Question: I am programming a simple game in android and I encountered a problem with 'recyclerview'. I need help please , tnx :)
I have an activity that create an 'arrayList' and add my data to it then pass it to my 'recyclerview''s adapter . In the 'adapter' I write code that user can't select more than an image. Now the problem is there when I select first item and then scroll 'recyclerview' I see that one of the last three items is selected. And this case happen for only fist line items and last three items too.
What can I do for that ?
My activity :
'''
public class page_register extends AppCompatActivity {
Activity _A;
Context _C;
private RecyclerView recyclerView1, recyclerView2;
private AdsAdapter adapter1;
private Avatar2Adapter adapter2;
private ArrayList<Ads> adsArrayList;
TextView Tv1, Tv2;
EditText ET1, ET2;
Button BT_First, BT_Second;
ImageButton BT_Back;
ImageView img_first, img_second;
CardView cardView1, cardView2;
@Override
protected void onCreate(Bundle savedInstanceState) {
super.onCreate(savedInstanceState);
setContentView(R.layout.page_register);
M_UI.SetOffKeyboard(this);
M_Font.Initial(this);
_A = this;
_C = this;
Initial();
adsArrayList = new ArrayList<>();
adsArrayList.add(new Ads(R.drawable.a1));
adsArrayList.add(new Ads(R.drawable.a2));
adsArrayList.add(new Ads(R.drawable.a3));
adsArrayList.add(new Ads(R.drawable.a4));
adsArrayList.add(new Ads(R.drawable.a5));
adsArrayList.add(new Ads(R.drawable.a6));
adsArrayList.add(new Ads(R.drawable.a7));
adsArrayList.add(new Ads(R.drawable.a8));
adsArrayList.add(new Ads(R.drawable.a9));
adsArrayList.add(new Ads(R.drawable.a10));
adsArrayList.add(new Ads(R.drawable.a11));
adsArrayList.add(new Ads(R.drawable.a12));
adsArrayList.add(new Ads(R.drawable.a13));
adsArrayList.add(new Ads(R.drawable.a14));
adsArrayList.add(new Ads(R.drawable.a15));
adsArrayList.add(new Ads(R.drawable.a16));
adsArrayList.add(new Ads(R.drawable.a17));
adsArrayList.add(new Ads(R.drawable.a18));
adsArrayList.add(new Ads(R.drawable.a19));
adsArrayList.add(new Ads(R.drawable.a20));
adsArrayList.add(new Ads(R.drawable.a21));
//--------------------------------------------
adapter1 = new AdsAdapter(adsArrayList, this, _C, _A, recyclerView1, 0);
adapter2 = new Avatar2Adapter(adsArrayList, this, _C, _A, recyclerView2, 0);
RecyclerView.LayoutManager layoutManager1 = new GridLayoutManager(_C, 3);
RecyclerView.LayoutManager layoutManager2 = new GridLayoutManager(_C, 3);
recyclerView1.setLayoutManager(layoutManager1);
recyclerView2.setLayoutManager(layoutManager2);
recyclerView1.setAdapter(adapter1);
recyclerView2.setAdapter(adapter2);
}
public void Initial() {
recyclerView1 = (RecyclerView) findViewById(R.id.recycler_view1);
recyclerView2 = (RecyclerView) findViewById(R.id.recycler_view2);
}
}
'''
and my adapter :
'''
public class AdsAdapter extends RecyclerView.Adapter<AdsAdapter.AdsViewHolder> {
private ArrayList<Ads> dataList;
Context _C1;
Activity _A1;
RecyclerView r;
int SelectedPos = 0;
int id_prev;
CardView CV_Prev = null;
public AdsAdapter(ArrayList<Ads> dataList, FragmentActivity activity, Context _C, Activity _A, RecyclerView recyclerView, int i) {
this.dataList = dataList;
_A1 = _A;
_C1 = _C;
r = recyclerView;
}
@Override
public AdsViewHolder onCreateViewHolder(ViewGroup parent, int viewType) {
final LayoutInflater layoutInflater = LayoutInflater.from(parent.getContext());
final View view = layoutInflater.inflate(R.layout.avatars, parent, false);
view.setOnClickListener(new View.OnClickListener() {
@Override
public void onClick(View SelectCardView) {
try {
if (CV_Prev != null) {
CV_Prev.findViewById(R.id.img_select).setVisibility(View.INVISIBLE);
}
SelectCardView.findViewById(R.id.img_select).setVisibility(View.VISIBLE);
CV_Prev = (CardView) SelectCardView;
} catch (Exception e) {
Toast.makeText(_C1, e.getMessage(), Toast.LENGTH_SHORT).show();
}
}
});
return new AdsViewHolder(view);
}
@Override
public void onBindViewHolder(AdsViewHolder holder, int position) {
holder.CV_item.setTag(position);
//------------------------------------------------------------------
holder.img_avatar.setImageResource(dataList.get(position).getImage());
}
@Override
public int getItemCount() {
return dataList.size();
}
class AdsViewHolder extends RecyclerView.ViewHolder {
ImageView img_avatar;
CardView CV_item;
AdsViewHolder(View itemView) {
super(itemView);
//-----------------------------------------------------------
img_avatar = (ImageView) itemView.findViewById(R.id.img_avatar);
CV_item = (CardView) itemView.findViewById(R.id.cardView);
}
}
}
'''
my view :
'''
<?xml version="1.0" encoding="utf-8"?>
<android.support.v7.widget.CardView xmlns:android="http://schemas.android.com/apk/res/android"
xmlns:card_view="http://schemas.android.com/apk/res-auto"
xmlns:tools="http://schemas.android.com/tools"
android:id="@+id/cardView"
android:layout_width="100dp"
android:layout_height="100dp"
android:background="#00ffffff"
android:layoutDirection="ltr"
android:paddingLeft="5dp"
android:paddingRight="5dp"
card_view:cardBackgroundColor="#B2EBF2"
card_view:cardCornerRadius="5dp"
card_view:cardElevation="5dp"
card_view:cardUseCompatPadding="true">
<RelativeLayout
android:layout_width="wrap_content"
android:layout_height="wrap_content">
<ImageView
android:id="@+id/img_avatar"
android:layout_width="wrap_content"
android:layout_height="wrap_content"
android:background="#00ffffff"
card_view:srcCompat="@drawable/a1" />
<ImageView
android:id="@+id/img_select"
android:layout_width="wrap_content"
android:layout_height="wrap_content"
android:layout_alignParentBottom="true"
android:layout_alignParentEnd="true"
android:layout_alignParentRight="true"
android:visibility="invisible"
card_view:srcCompat="@mipmap/ic_check_circle_black_48dp" />
</RelativeLayout>
</android.support.v7.widget.CardView>
'''
my model :
'''
public class Ads {
private int image;
public Ads(int image)
{
this.image = image;
}
public void setImage(int image) {this.image = image;}
public int getImage() {return image;}
}
'''
below image shows my mean :

*** I tried to set id for each card and image and selecting them by their id but that didn't help too.
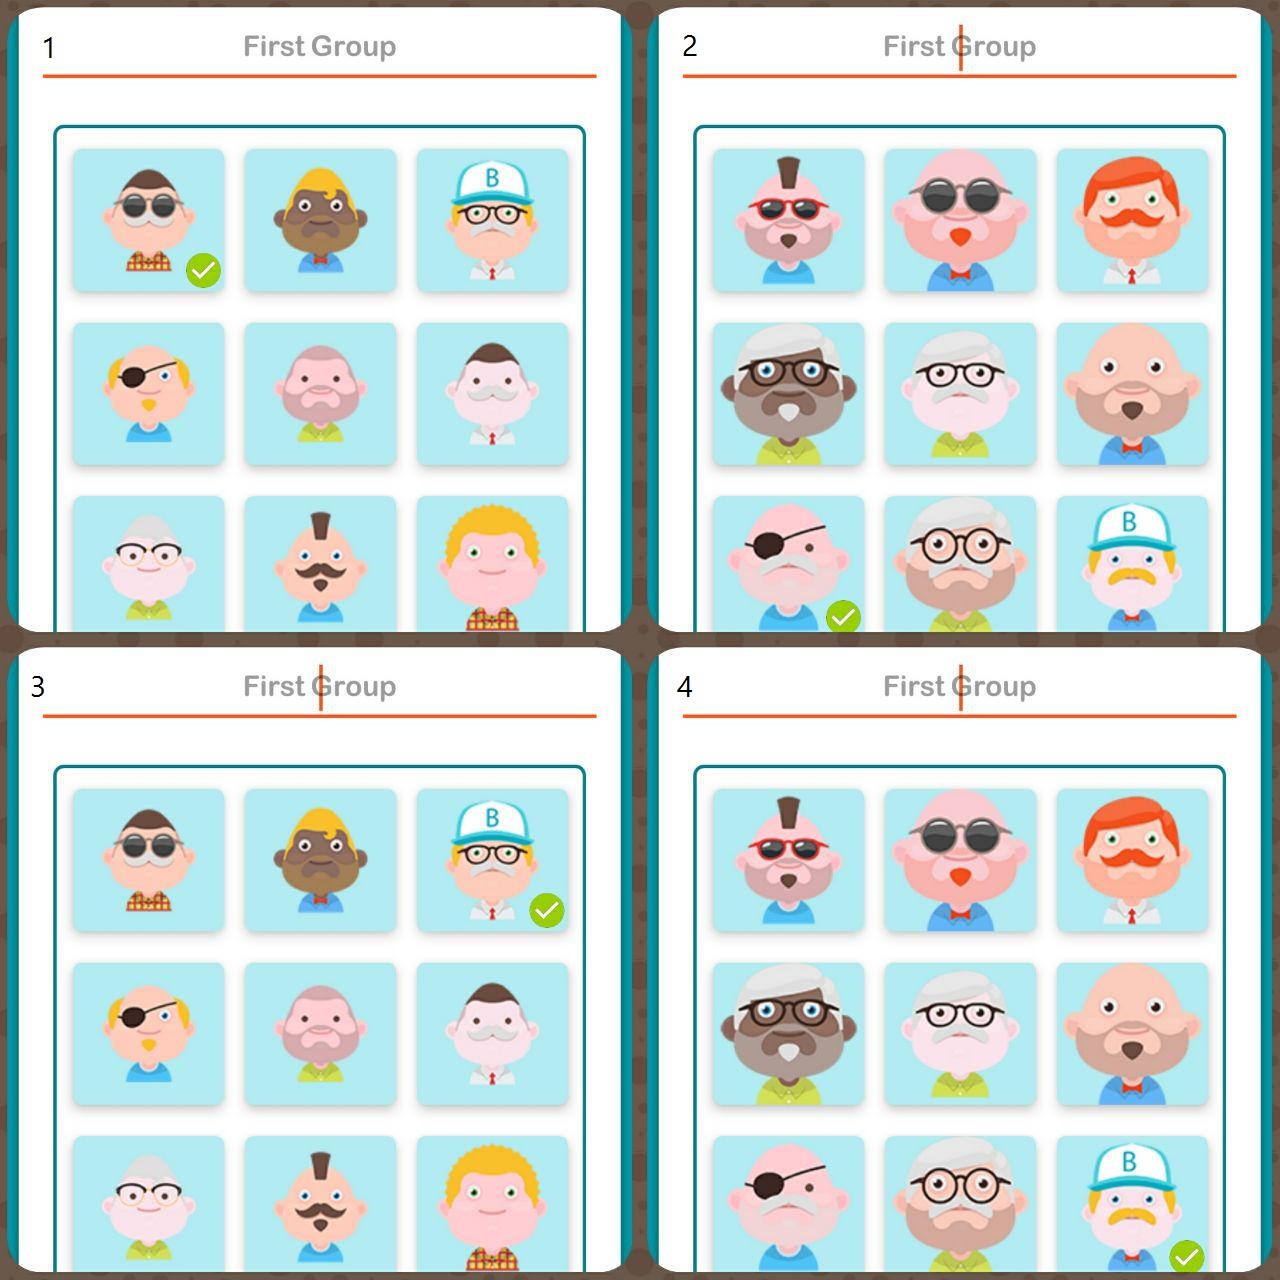
Answer: This happens because recycler view recycles the view in OnBindViewHolder.To solve this.
create a global variable to store the clicked position.
'''
private mItemSelected=-1;
'''
Then inside viewholder add the clickListener and onClick store the position of the clicked item.
'''
class AdsViewHolder extends RecyclerView.ViewHolder {
ImageView img_avatar;
CardView CV_item;
AdsViewHolder(View itemView) {
super(itemView);
//-----------------------------------------------------------
img_avatar = (ImageView) itemView.findViewById(R.id.img_avatar);
CV_item = (CardView) itemView.findViewById(R.id.cardView);
itemView.setOnClickListener(new View.OnClickListener() {
@Override
public void onClick(View view) {
mItemSelected=getAdapterPosition();
notifyDataSetChanged();
}
});
}
}
'''
And in inside OnBindViewHolder,
'''
if(mItemSelected==position){
//code for image selected.
holder.CV_item.setVisibility(View.VISIBLE);
}else{
//code for image unselected.
holder.CV_item.setVisibility(View.INVISIBLE);
}
'''
Also remove the click listener that has been added in the createViewholder instead add it inside the constructor of AdsViewHolder as added above.
:Check this updated code.Hope it helps you.
'''
public class AdsAdapter extends RecyclerView.Adapter<AdsAdapter.AdsViewHolder> {
private ArrayList<Ads> dataList;
Context _C1;
Activity _A1;
RecyclerView r;
int SelectedPos = 0;
int id_prev;
CardView CV_Prev = null;
private int mItemSelected=-1;
public AdsAdapter(ArrayList<Ads> dataList, FragmentActivity activity, Context _C, Activity _A, RecyclerView recyclerView, int i) {
this.dataList = dataList;
_A1 = _A;
_C1 = _C;
r = recyclerView;
}
@Override
public AdsViewHolder onCreateViewHolder(ViewGroup parent, int viewType) {
final LayoutInflater layoutInflater = LayoutInflater.from(parent.getContext());
final View view = layoutInflater.inflate(R.layout.avatars, parent, false);
return new AdsViewHolder(view);
}
@Override
public void onBindViewHolder(AdsViewHolder holder, int position) {
holder.CV_item.setTag(position);
holder.img_avatar.setImageResource(dataList.get(position).getImage());
if(mItemSelected==position){
//code for image selected.
holder.CV_item.setVisibility(View.VISIBLE);
}else{
//code for image unselected.
holder.CV_item.setVisibility(View.INVISIBLE);
}
}
@Override
public int getItemCount() {
return dataList.size();
}
class AdsViewHolder extends RecyclerView.ViewHolder {
ImageView img_avatar;
CardView CV_item;
AdsViewHolder(View itemView) {
super(itemView);
//-----------------------------------------------------------
img_avatar = (ImageView) itemView.findViewById(R.id.img_avatar);
CV_item = (CardView) itemView.findViewById(R.id.cardView);
itemView.setOnClickListener(new View.OnClickListener() {
@Override
public void onClick(View view) {
mItemSelected=getAdapterPosition();
notifyDataSetChanged();
}
});
}
}
}
'''